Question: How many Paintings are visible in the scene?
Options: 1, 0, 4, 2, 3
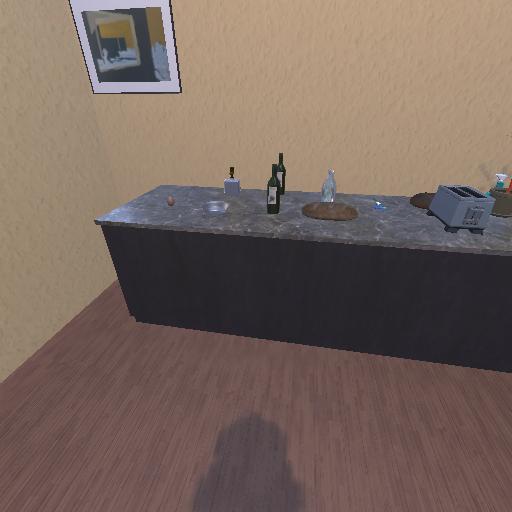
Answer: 1